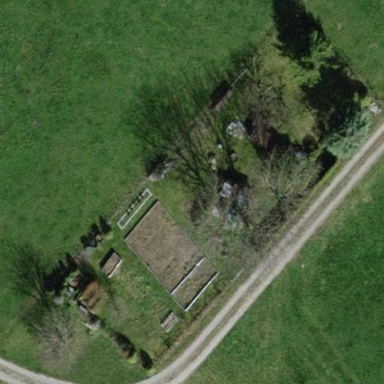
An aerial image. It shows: Garden area designated for leisure land.